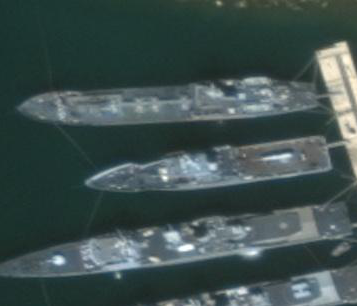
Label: combat